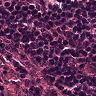
Metastatic tissue present: no